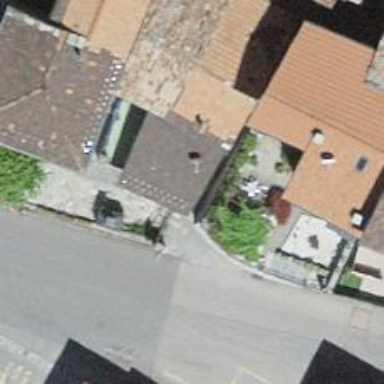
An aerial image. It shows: Restaurant.